八年级 · 解析几何
已知, 如图, $\triangle A B C$ 和 $\triangle E C D$ 都是等腰直角三角形, $\angle A C B=\angle D C E=90^{\circ}, D$ 为 $A B$ 边上一点.

(1) 求证: $B D=A E$.

(2) 若线段 $A D=5, A B=17$, 求线段 $E D$ 的长.

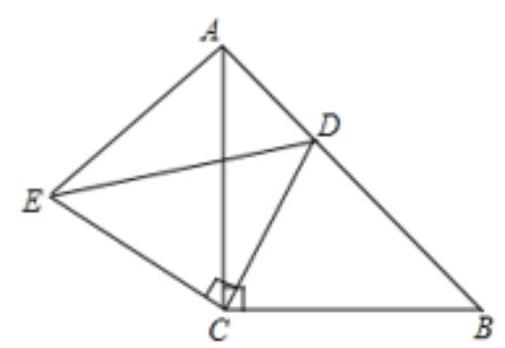
答案: 解: (1) $\because \triangle A B C$ 和 $\triangle E C D$ 都是等要直角三角形,

$\therefore A C=B C, C D=C E$,

$\because \angle A C B=\angle D C E=90^{\circ}$

$\therefore \angle A C E+\angle A C D=\angle B C D+\angle A C D$,

$\therefore \angle A C E=\angle B C D$,

在 $\triangle A C E$ 和 $\triangle B C D$ 中,

$\left\{\begin{aligned} A C & =B C \\ \angle A C E & =\angle B C D, \\ C E & =C D\end{aligned}\right.$

$\therefore \triangle A C E \cong \triangle B C D(S A S)$,

$\therefore B D=A E ;$

(2) $\because A D=5, A B=17$,

$\therefore B D=17-5=12$,

由（1）得 $A E=B D=12$,

$\because \triangle A C E \cong \triangle B C D, \triangle A B C$ 是等腰直角三角形,

$\therefore \angle E A C=\angle B=\angle B A C=45^{\circ}$,

$\because \angle E A D=90^{\circ}$,

$\therefore E D=\sqrt{A E^{2}+A D^{2}}=\sqrt{12^{2}+5^{2}}=13$.